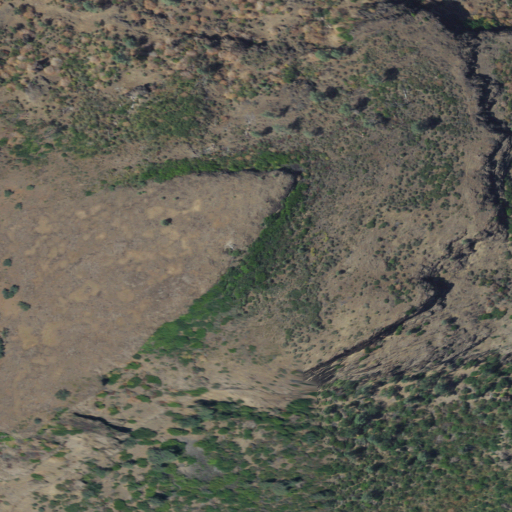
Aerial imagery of mountain in California named Table Mountain containing shrub and grassland